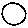
Label: circle